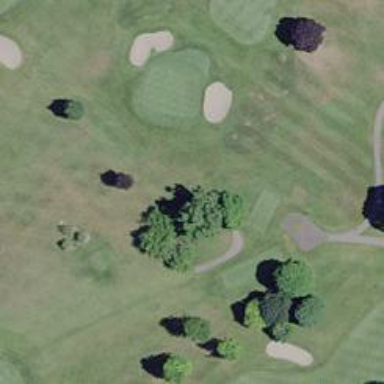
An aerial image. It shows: Path for both road and golf.